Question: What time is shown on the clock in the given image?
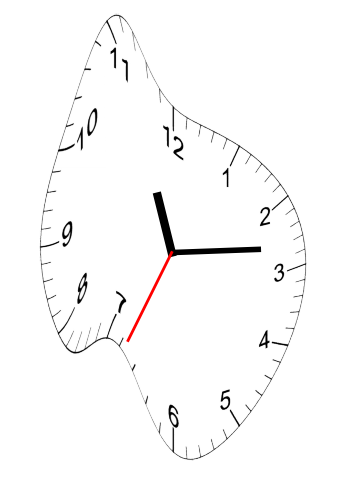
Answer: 11:13:34